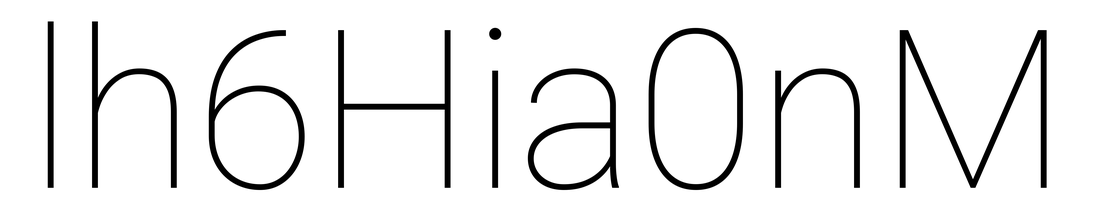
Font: Roboto_Thin